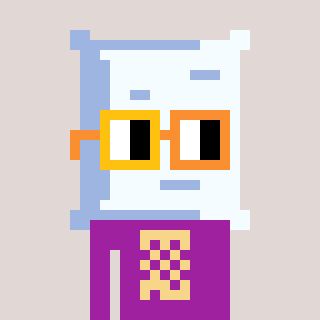
a pixel art character with square yellow and orange glasses, a pillow-shaped head and a magenta-colored body on a warm background